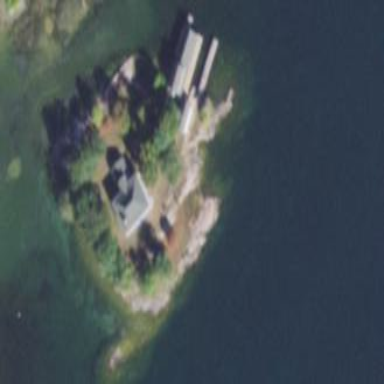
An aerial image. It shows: Islet.